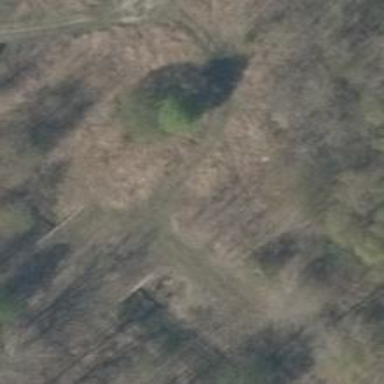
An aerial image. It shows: Ground path.